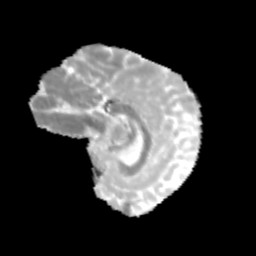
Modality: MD
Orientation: sagittal
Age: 14
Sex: female
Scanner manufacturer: siemens
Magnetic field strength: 3 T
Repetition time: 3.8 s
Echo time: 0.07 s